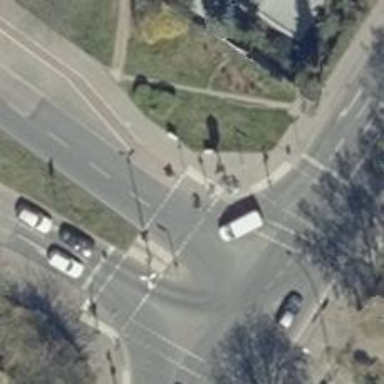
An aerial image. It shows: Asphalt cycleway with crossing equipped with traffic signals.